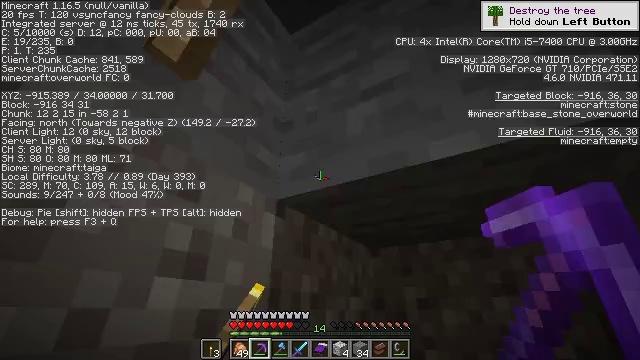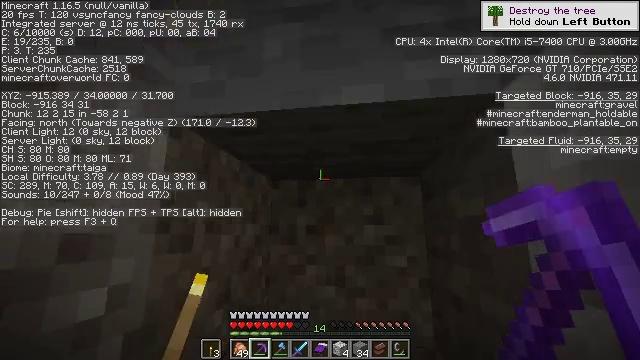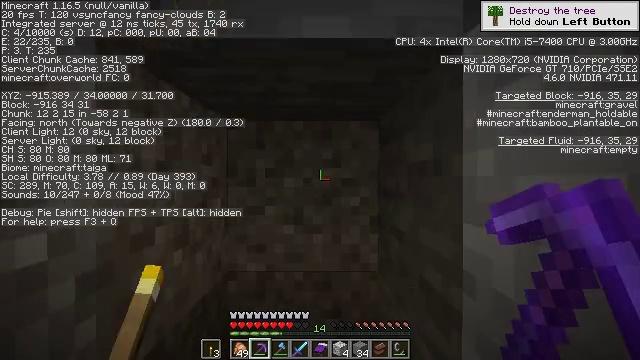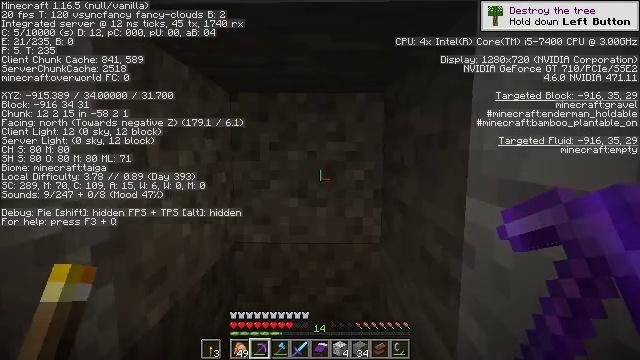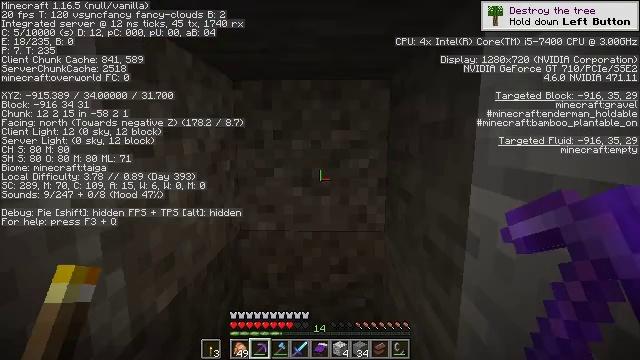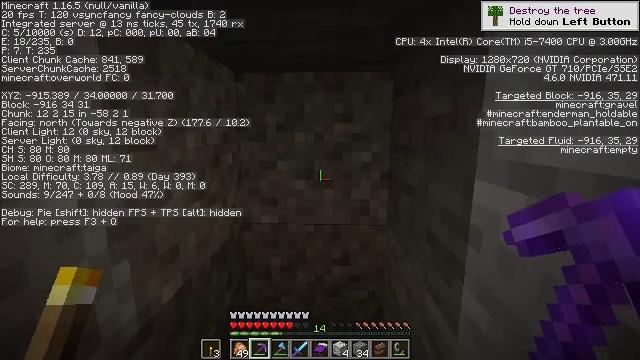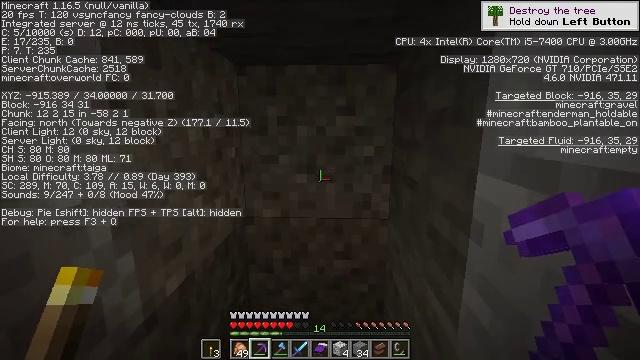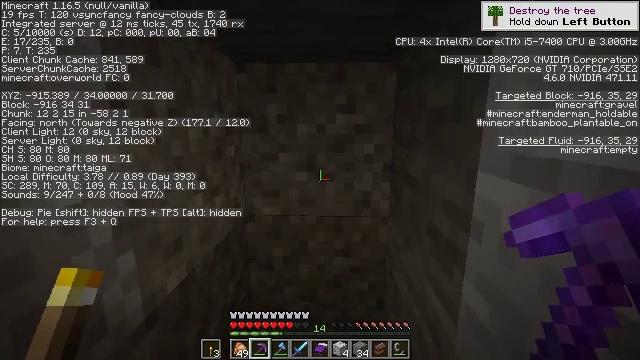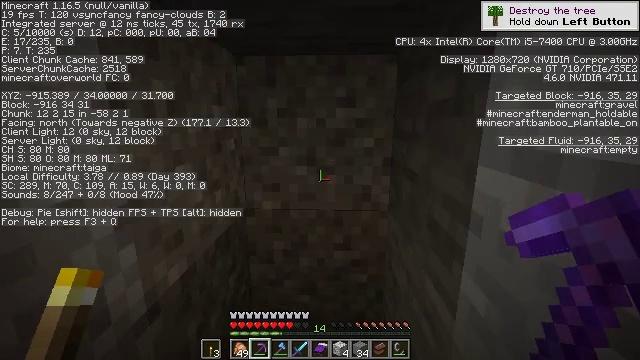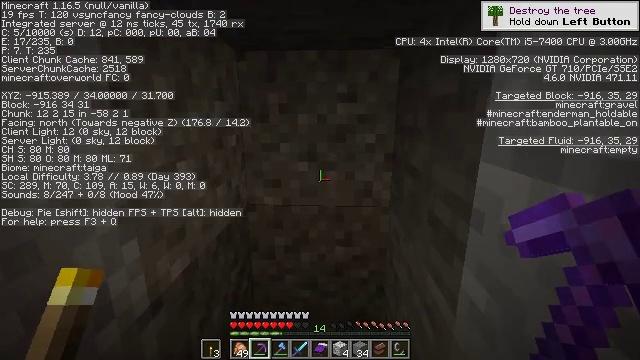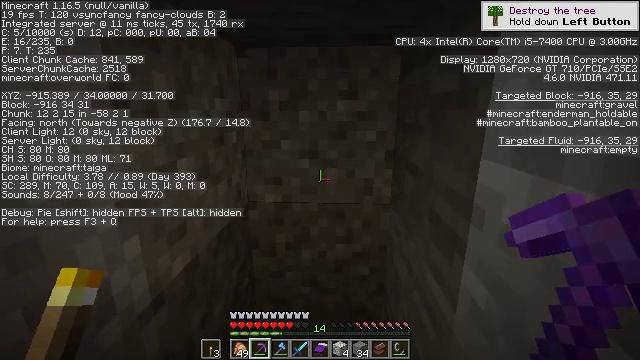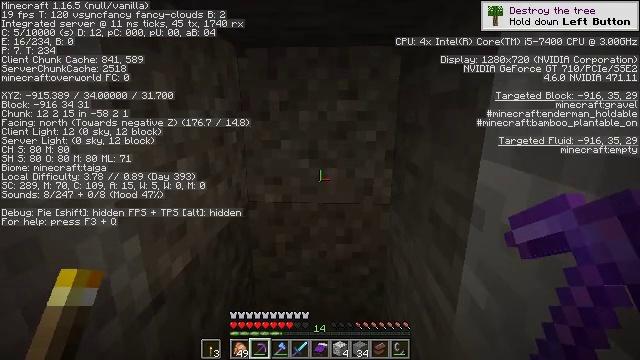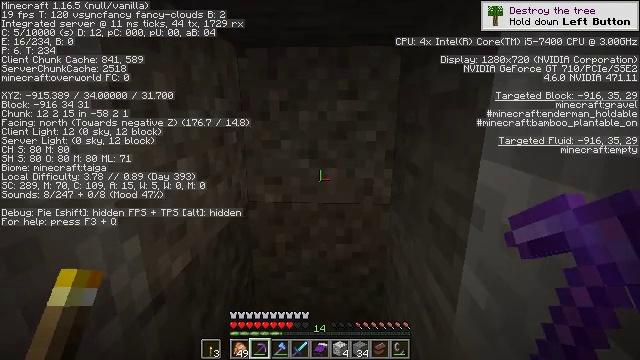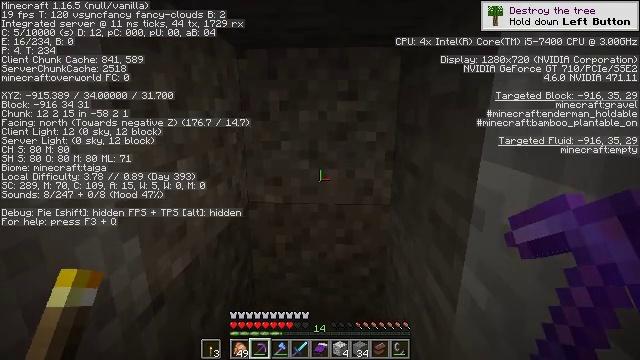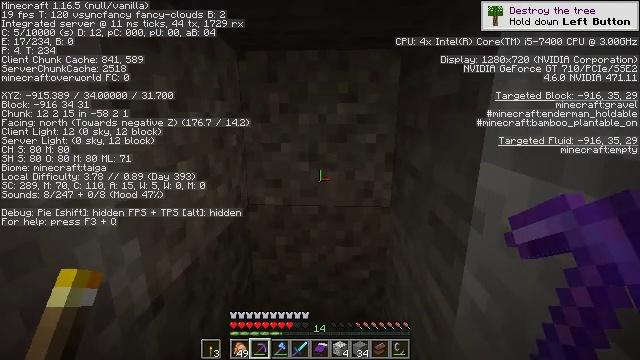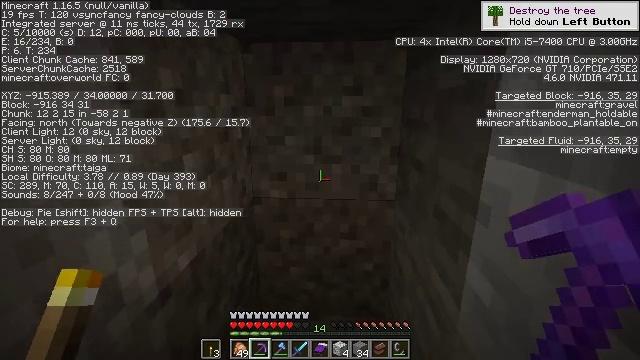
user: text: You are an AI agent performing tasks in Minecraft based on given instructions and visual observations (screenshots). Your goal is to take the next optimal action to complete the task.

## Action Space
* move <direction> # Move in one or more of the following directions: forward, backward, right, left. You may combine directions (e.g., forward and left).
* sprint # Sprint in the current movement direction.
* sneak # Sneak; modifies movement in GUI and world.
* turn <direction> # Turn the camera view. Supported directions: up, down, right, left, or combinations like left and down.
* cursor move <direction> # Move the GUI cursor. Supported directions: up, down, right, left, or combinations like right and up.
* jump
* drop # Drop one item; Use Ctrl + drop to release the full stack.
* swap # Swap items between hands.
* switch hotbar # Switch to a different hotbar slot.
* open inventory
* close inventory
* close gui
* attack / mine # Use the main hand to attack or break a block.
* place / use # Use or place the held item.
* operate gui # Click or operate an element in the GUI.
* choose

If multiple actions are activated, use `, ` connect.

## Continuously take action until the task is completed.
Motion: motion action
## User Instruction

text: Break the gravel block.
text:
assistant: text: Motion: turn right and down
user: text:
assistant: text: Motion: turn right and down
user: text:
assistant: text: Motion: turn down
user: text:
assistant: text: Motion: turn down
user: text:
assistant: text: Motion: turn down
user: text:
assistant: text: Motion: turn down
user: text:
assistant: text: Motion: no_op
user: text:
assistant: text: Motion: turn down
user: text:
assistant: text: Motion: no_op
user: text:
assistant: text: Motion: no_op
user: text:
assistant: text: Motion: no_op
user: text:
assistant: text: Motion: no_op
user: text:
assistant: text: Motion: no_op
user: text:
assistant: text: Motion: no_op
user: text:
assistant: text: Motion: turn left and down
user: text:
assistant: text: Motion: turn left and down
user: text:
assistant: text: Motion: turn down
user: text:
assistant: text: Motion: no_op
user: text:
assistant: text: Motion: no_op
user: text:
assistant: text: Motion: attack / mine
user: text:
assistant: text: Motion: attack / mine
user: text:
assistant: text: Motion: attack / mine
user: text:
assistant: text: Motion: attack / mine
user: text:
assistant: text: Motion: attack / mine
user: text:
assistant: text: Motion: attack / mine
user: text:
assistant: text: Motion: attack / mine
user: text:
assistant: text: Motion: attack / mine
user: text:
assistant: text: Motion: attack / mine
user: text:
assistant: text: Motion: attack / mine
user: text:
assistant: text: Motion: attack / mine